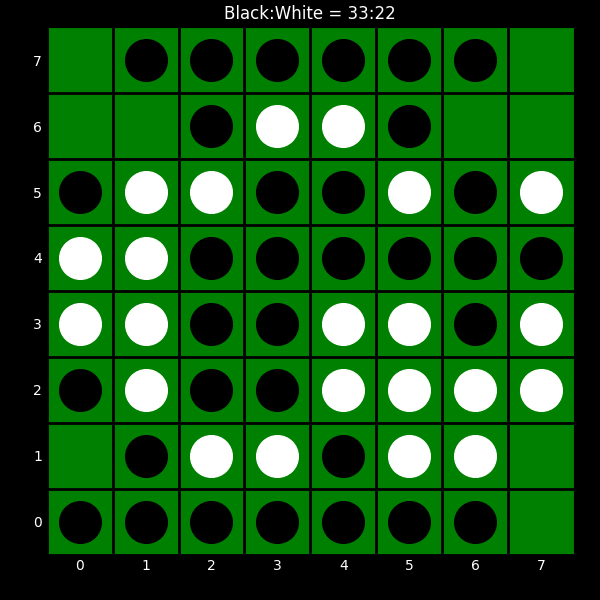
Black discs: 33
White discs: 22